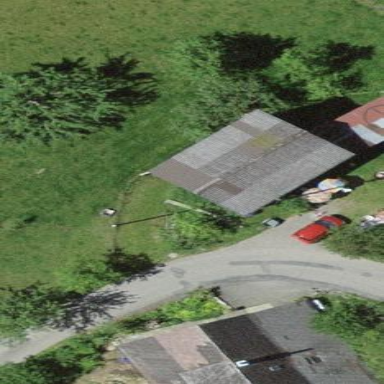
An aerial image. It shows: Shed building.